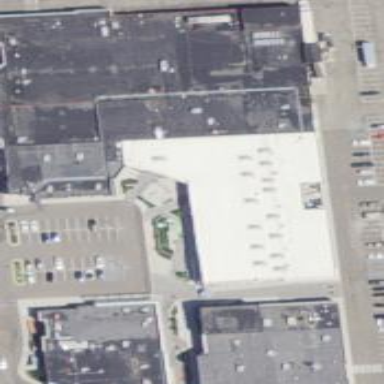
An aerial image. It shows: Retail building.